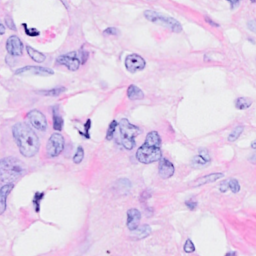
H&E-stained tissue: Breast